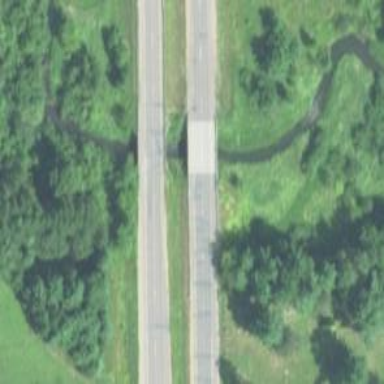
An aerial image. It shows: Secondary road with asphalt surface passing over bridge.